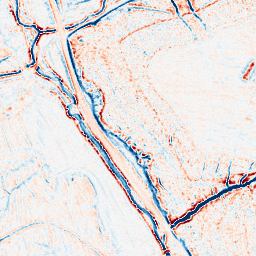
Category: edge_preserving
Decomposition family: bilateral
Decomposition parameters: d: 9
sigma_color: 150
sigma_space: 100
Upsampling method: sinc_blackman
Upsampling parameters: scale: 2
kernel_size: 8
Upsampling scale: 2